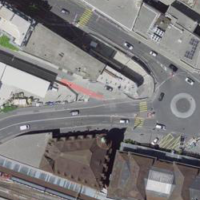
EUNIS habitat code: 57
Species observed at this site:
Asplenium ruta-muraria